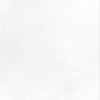
Label: dusty